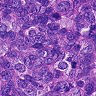
Metastatic tissue present: yes